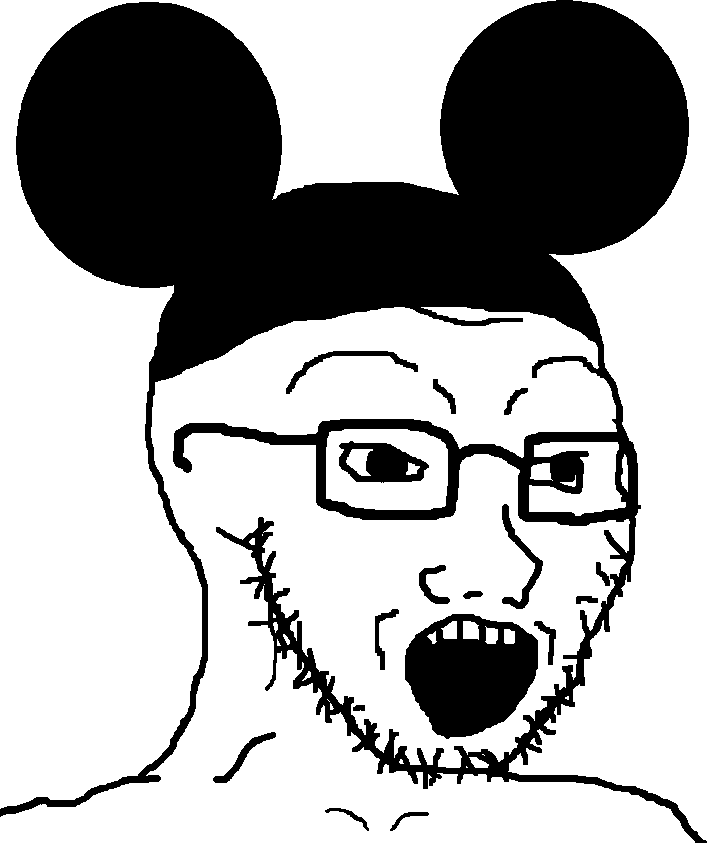
Label: 5_Soyjak